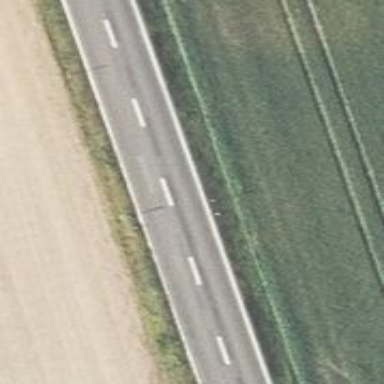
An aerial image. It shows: Primary highway.